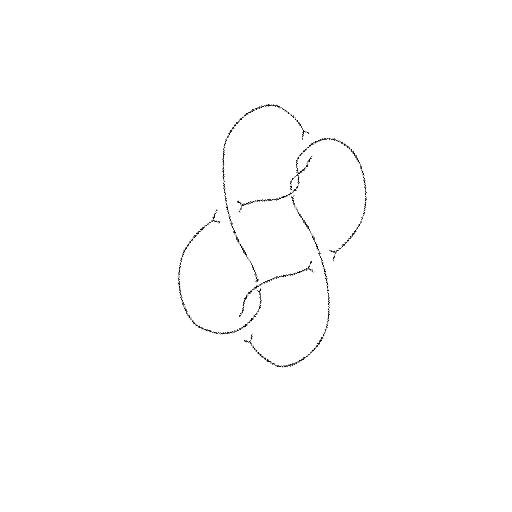
Crossing number: 7